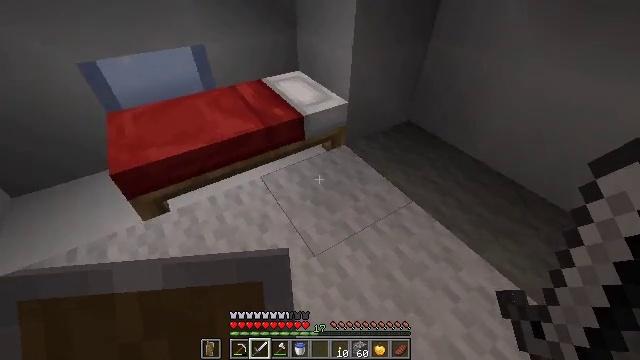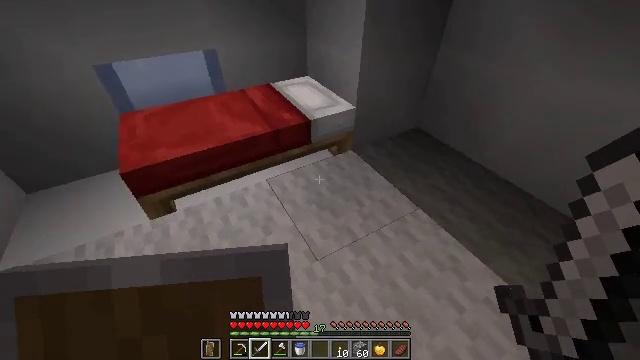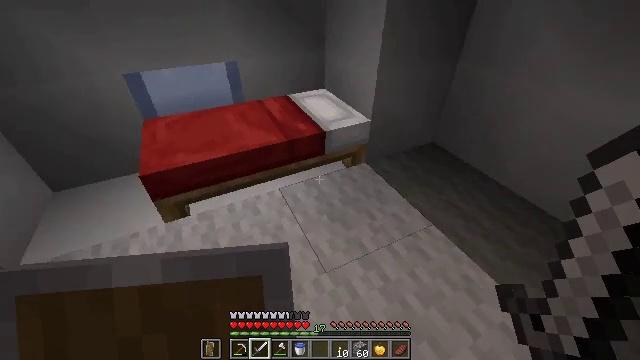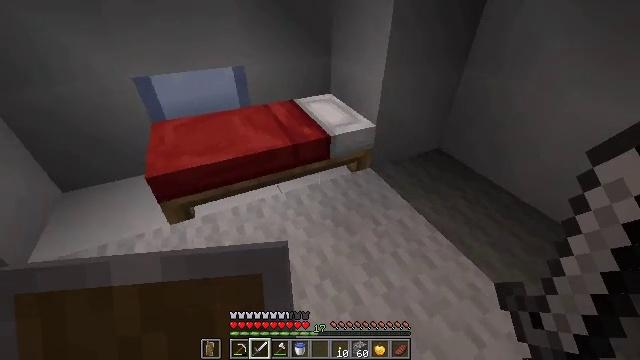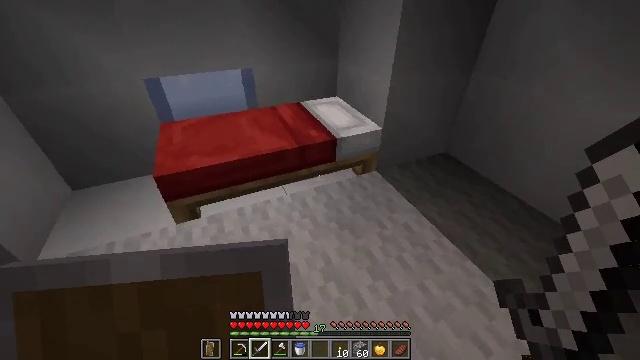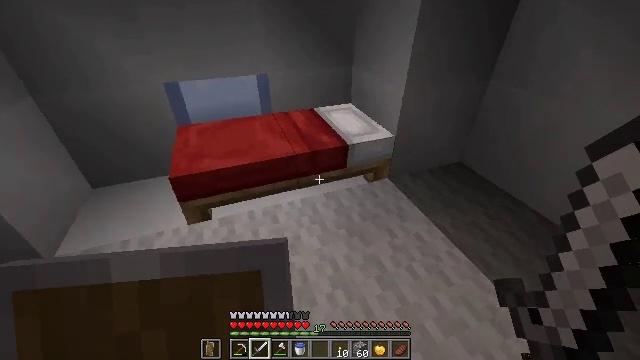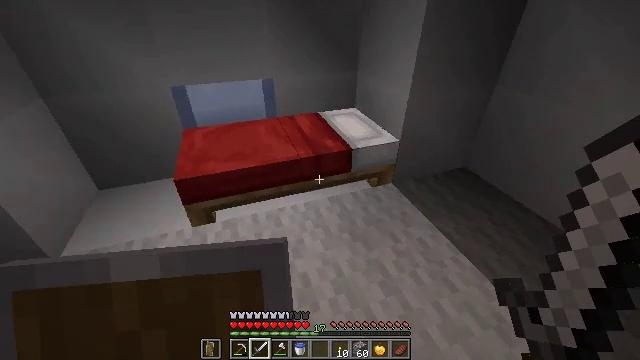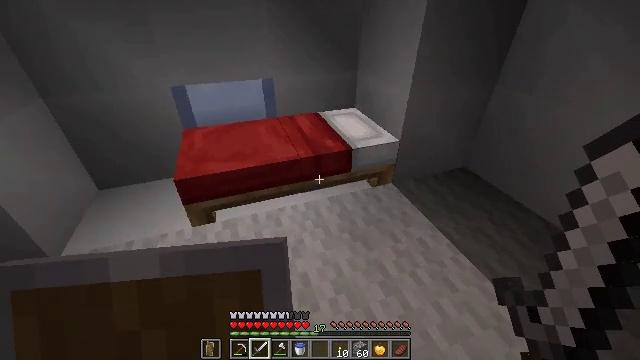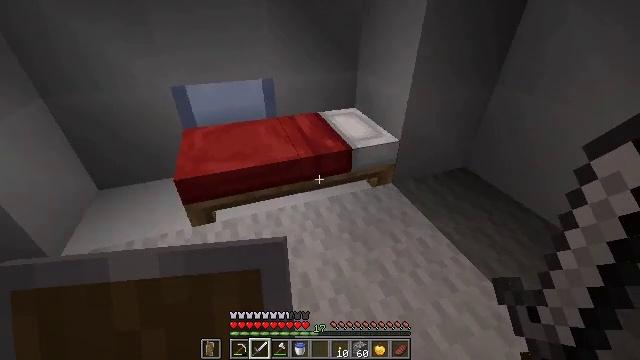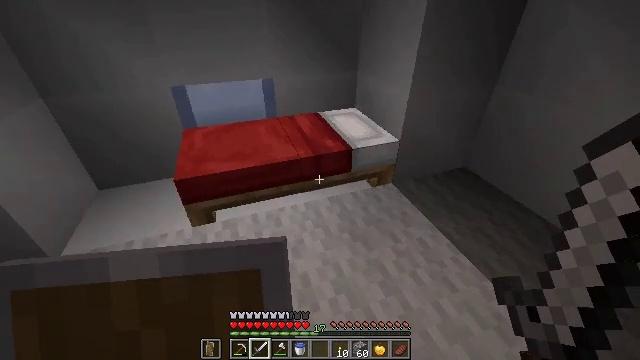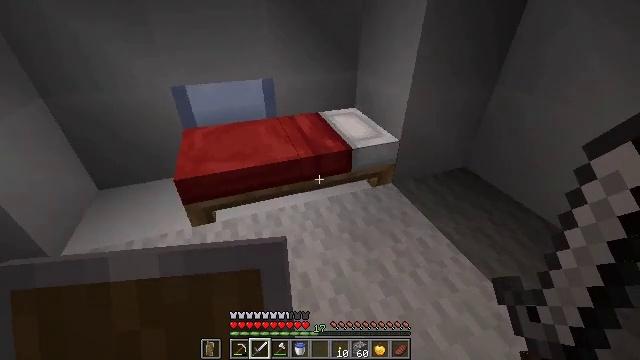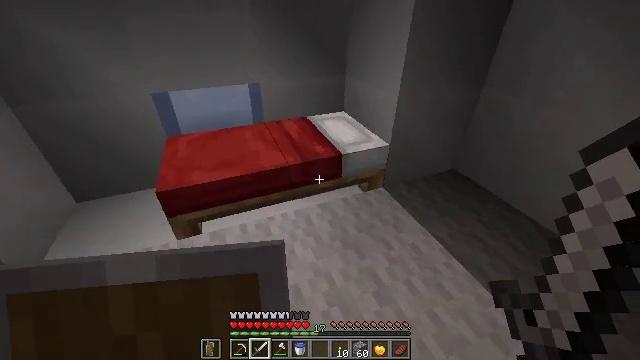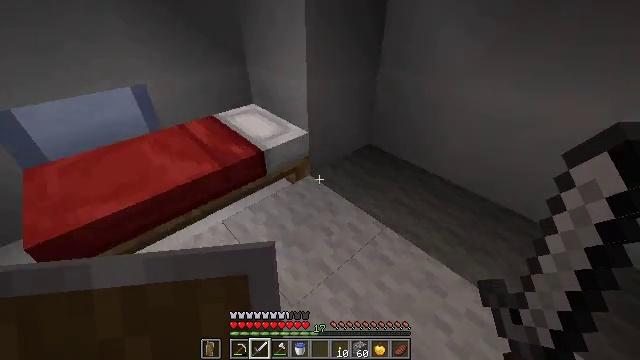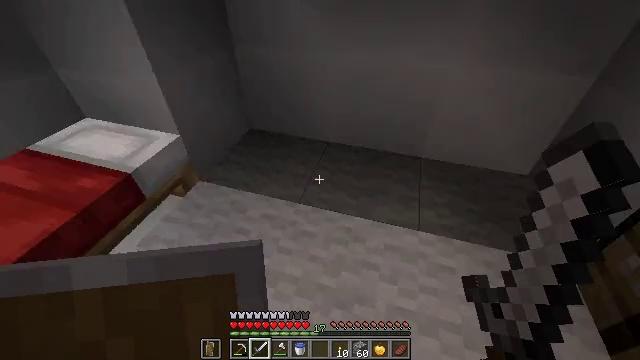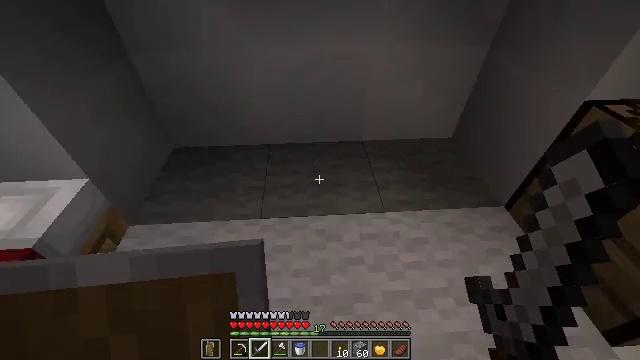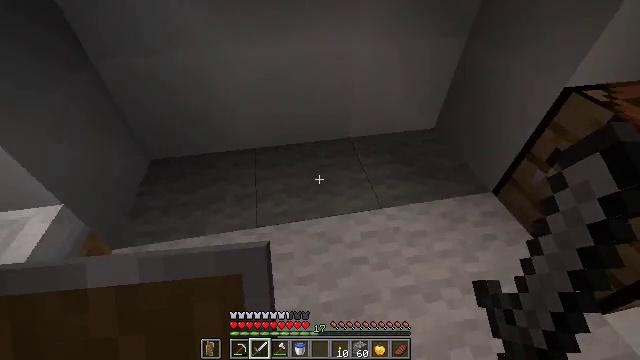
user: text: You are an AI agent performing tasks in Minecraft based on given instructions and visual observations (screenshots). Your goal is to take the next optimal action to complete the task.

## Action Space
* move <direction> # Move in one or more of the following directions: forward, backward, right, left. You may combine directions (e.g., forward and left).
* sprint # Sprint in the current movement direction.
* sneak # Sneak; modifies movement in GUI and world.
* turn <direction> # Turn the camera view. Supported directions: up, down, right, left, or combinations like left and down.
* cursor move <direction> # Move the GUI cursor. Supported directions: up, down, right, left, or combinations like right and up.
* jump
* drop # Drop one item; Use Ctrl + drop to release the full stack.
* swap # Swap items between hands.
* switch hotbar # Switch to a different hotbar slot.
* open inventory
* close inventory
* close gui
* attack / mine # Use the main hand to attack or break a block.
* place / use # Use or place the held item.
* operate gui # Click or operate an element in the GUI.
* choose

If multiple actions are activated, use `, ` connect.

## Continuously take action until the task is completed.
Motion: motion action
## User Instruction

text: Break the light gray carpet to remove it.
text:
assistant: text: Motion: turn left and up
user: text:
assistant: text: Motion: turn left and up
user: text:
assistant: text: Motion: turn left and up
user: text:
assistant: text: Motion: turn left
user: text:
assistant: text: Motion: turn left and up
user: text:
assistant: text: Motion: turn left
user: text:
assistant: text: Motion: no_op
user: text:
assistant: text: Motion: no_op
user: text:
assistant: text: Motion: no_op
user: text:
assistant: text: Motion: no_op
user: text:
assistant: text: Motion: move forward, turn right
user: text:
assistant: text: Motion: move forward and move left, turn right and down
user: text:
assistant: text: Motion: move forward and move left, turn right and down
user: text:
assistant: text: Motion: move forward and move left, turn right and down
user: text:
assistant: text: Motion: turn right
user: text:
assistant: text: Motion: turn right
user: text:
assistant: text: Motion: turn right, attack / mine
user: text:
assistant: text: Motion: attack / mine
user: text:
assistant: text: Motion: attack / mine
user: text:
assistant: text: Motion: attack / mine
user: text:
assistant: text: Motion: attack / mine
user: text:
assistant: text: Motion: attack / mine
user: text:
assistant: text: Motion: attack / mine
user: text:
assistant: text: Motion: attack / mine
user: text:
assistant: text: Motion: attack / mine
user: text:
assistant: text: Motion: attack / mine
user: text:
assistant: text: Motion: turn right, attack / mine
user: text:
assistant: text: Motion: turn right and up, attack / mine
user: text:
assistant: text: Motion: turn right and up, attack / mine
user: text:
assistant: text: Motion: attack / mine